Field crop: maize
Growth stage: 1
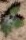
Species: chenopodium